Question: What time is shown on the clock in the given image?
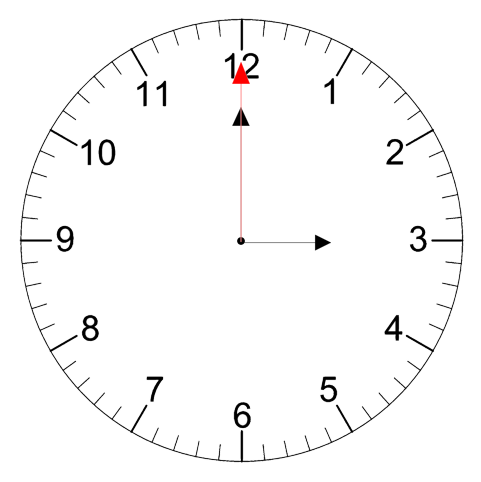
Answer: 03:00:00